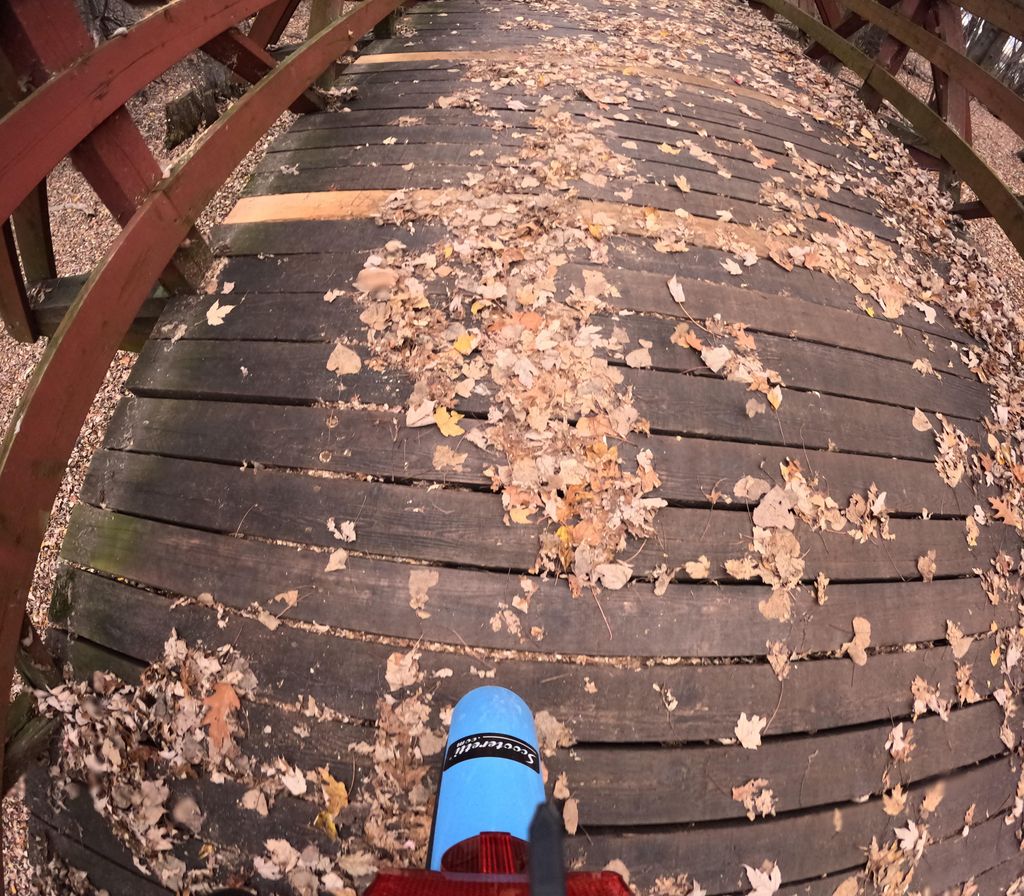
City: ottawa-gatineau